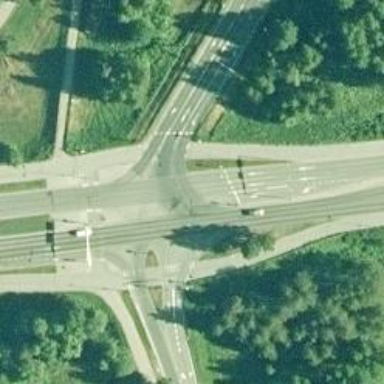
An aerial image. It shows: Asphalt road with secondary link designation.